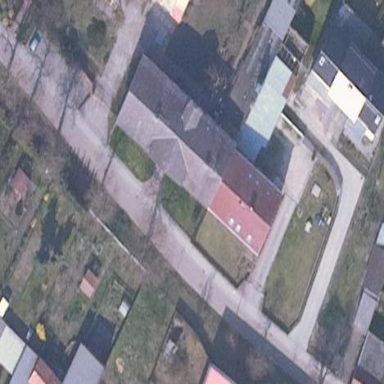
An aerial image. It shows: School building.